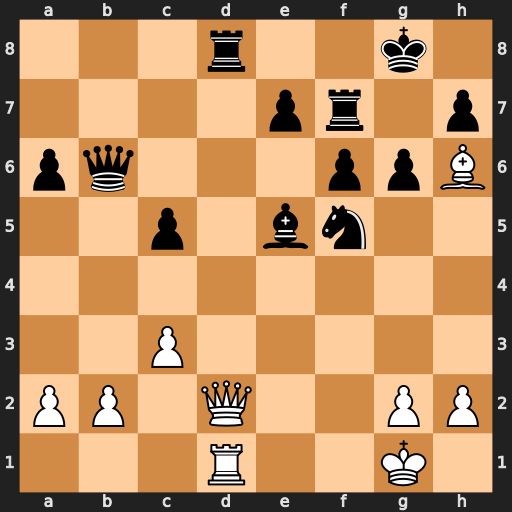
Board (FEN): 3r2k1/4pr1p/pq3ppB/2p1bn2/8/2P5/PP1Q2PP/3R2K1
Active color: w
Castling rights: -
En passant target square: -
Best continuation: Qxd8+ Qxd8 Rxd8+ Rf8 Rxf8#